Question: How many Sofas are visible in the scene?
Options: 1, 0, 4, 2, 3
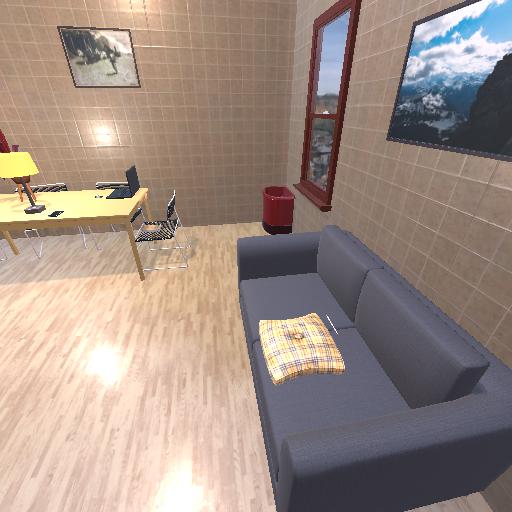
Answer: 1